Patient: sex M, age 55
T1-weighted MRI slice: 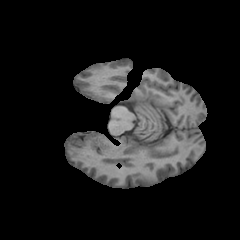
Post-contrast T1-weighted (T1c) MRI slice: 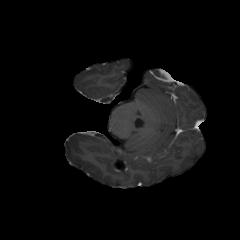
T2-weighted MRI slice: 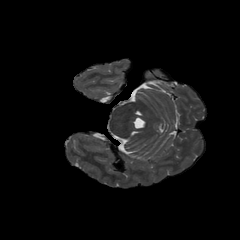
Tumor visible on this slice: no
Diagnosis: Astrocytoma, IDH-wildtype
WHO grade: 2